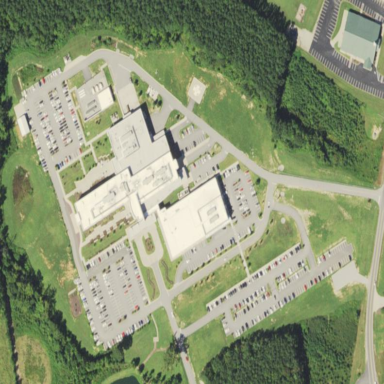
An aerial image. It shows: Hospital providing healthcare services.